Question: I am strugling how to make this happen. I have a worksheet where the data is going to be read in. The size of the data will vary from time to time. I have programmed a generated summation column after the data is read in. I want each cell to sum all values in the row, with the index value in the first row equal to the value in the first row in the summation column. The picture might give you a less abstract visualization of the case. I included the manual formulas for row 3 in row 12 as text. I want to do this in VBA. There might be up to 50 sets ([2010,2011,avvik] or [2010,avvik] or [2011,avvik]). There are two variables with a saved number (column number) for both the start and the end of the data area.
In other words; The money column under "SUM 2010" (which in my program actually is only 2010) should sum every cell in the given row, which has the value 2010 in row 1 in the same column. The same goes for 2011.

(You might want to save/open the picture for details)
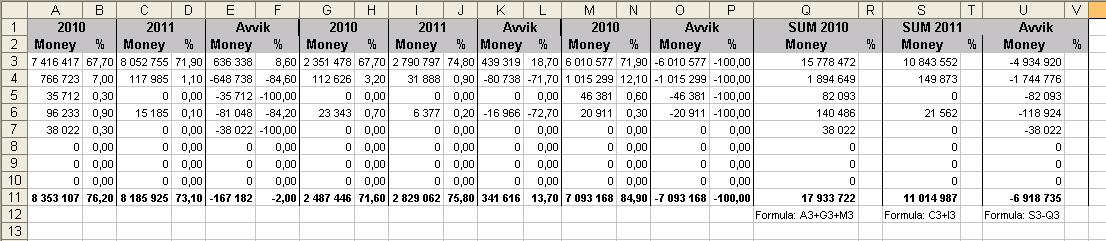
Answer: You can do this with the formula SUMIF. For Q3, you would write:
'''
=SUMIF(A1:P1, "2010", A3:P:3)
'''
In layman's terms, you are saying, look at all the cells in the range A1 - P1 and for each one, if the value happens to be "2010", I want you to add the value in the range A3 - P3 to the sum.
BTW, you can also use this formula in cell Q11 to get the totals instead of the current formula you have. The fact that the year dates and numbers are in the same column make this really easy.